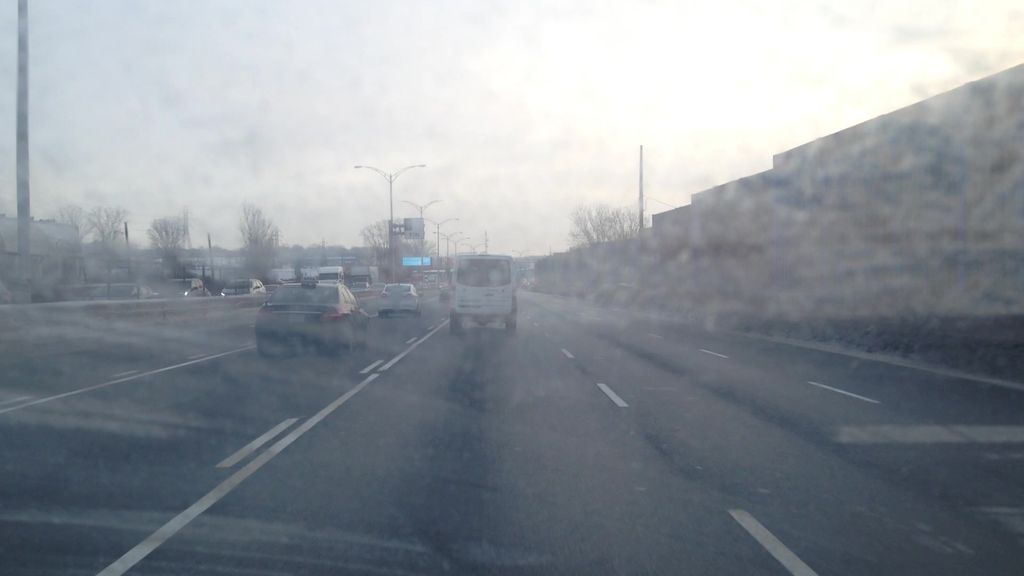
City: montreal